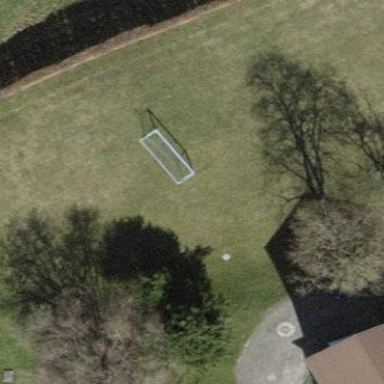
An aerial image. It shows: Soccer pitch designated for leisure and sports activities.